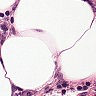
Metastatic tissue present: no